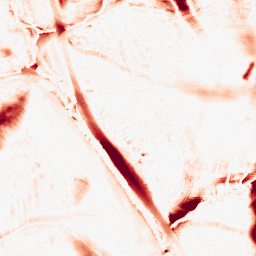
Category: morphological
Decomposition family: morphological_ellipse
Decomposition parameters: operation: opening
width: 30
height: 50
Upsampling method: sinc_blackman
Upsampling parameters: scale: 4
kernel_size: 16
Upsampling scale: 4